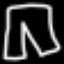
Label: pants